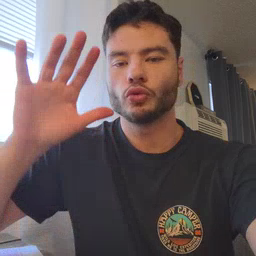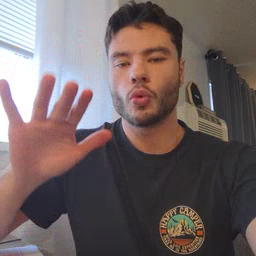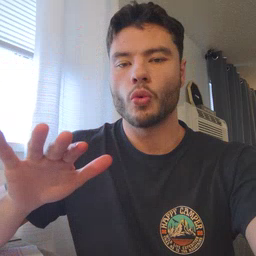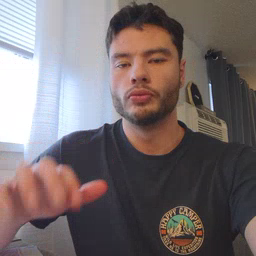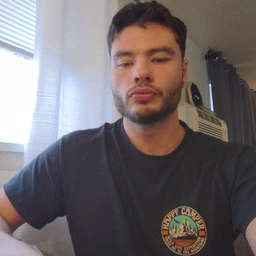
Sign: snow